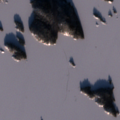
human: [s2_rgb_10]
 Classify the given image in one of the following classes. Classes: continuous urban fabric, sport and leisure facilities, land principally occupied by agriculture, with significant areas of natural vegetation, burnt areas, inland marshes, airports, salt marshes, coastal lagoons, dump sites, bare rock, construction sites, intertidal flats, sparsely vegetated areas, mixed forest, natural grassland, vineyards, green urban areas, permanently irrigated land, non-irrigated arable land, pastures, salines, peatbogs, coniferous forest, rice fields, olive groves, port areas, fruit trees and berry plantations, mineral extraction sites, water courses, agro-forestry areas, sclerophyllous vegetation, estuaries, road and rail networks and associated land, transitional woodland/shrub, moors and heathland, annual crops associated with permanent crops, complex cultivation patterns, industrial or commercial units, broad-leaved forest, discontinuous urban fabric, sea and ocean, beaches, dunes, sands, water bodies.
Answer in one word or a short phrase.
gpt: coniferous forest, mixed forest, water bodies